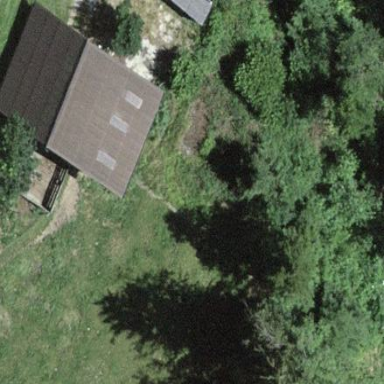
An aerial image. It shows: Farm auxiliary building.